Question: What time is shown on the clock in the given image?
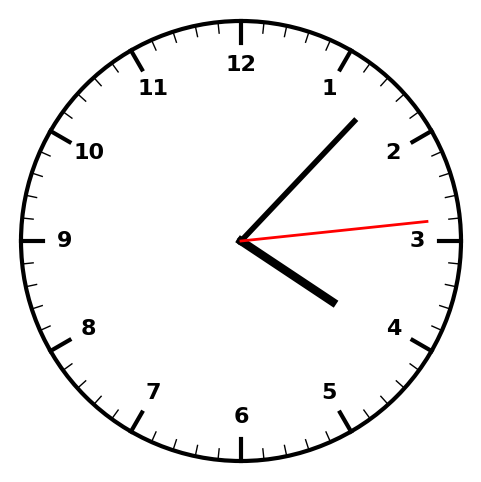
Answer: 04:07:14